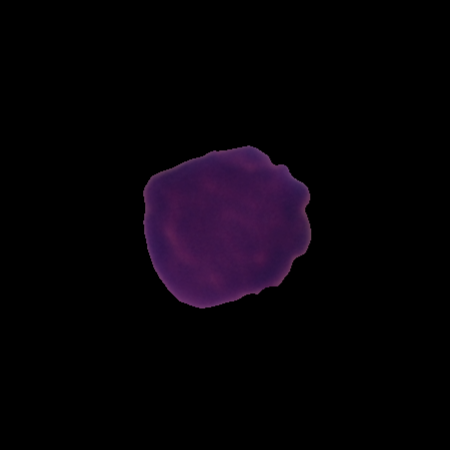
Label: healthy